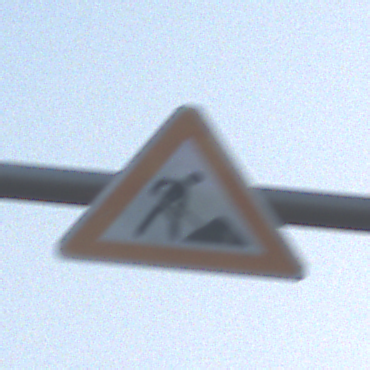
Verkehrszeichen: Arbeitsstelle
Umgebung: Outdoor, Nature
Tageszeit: SunriseSunset
Wetter: Clear
Licht: Natural
Jahreszeit: NotSpecified
Kontrast: LowContrast